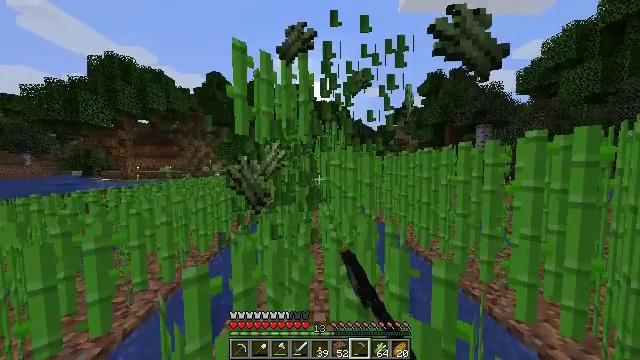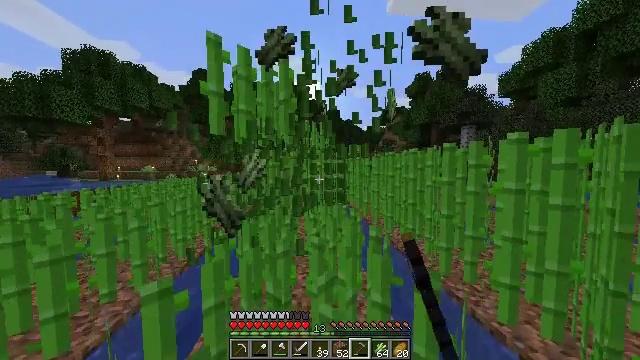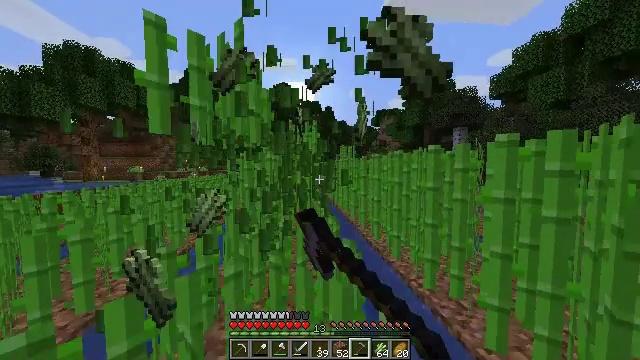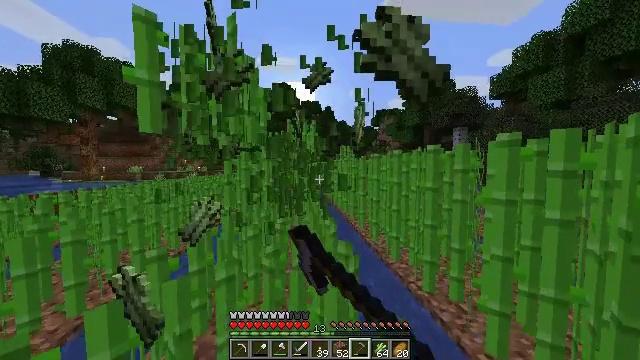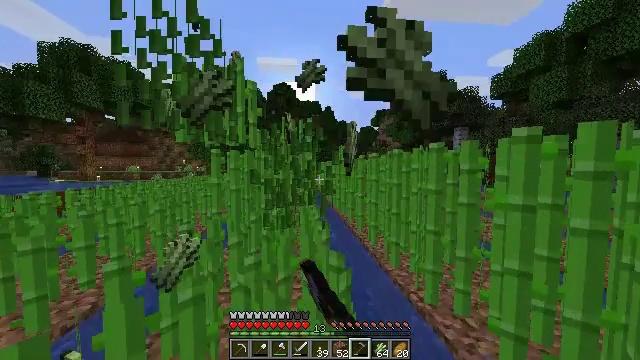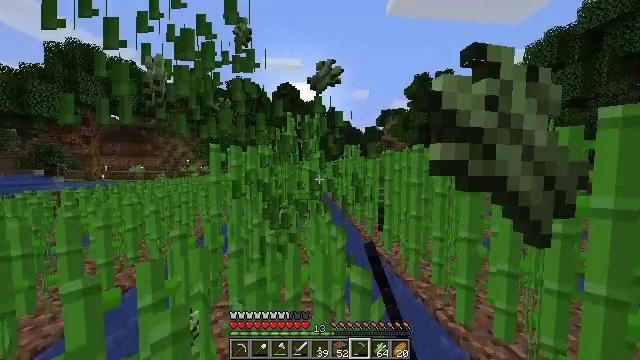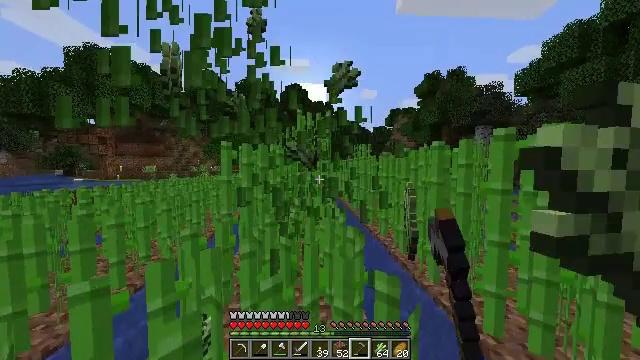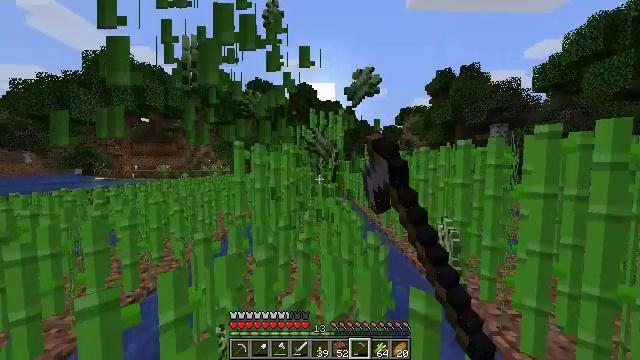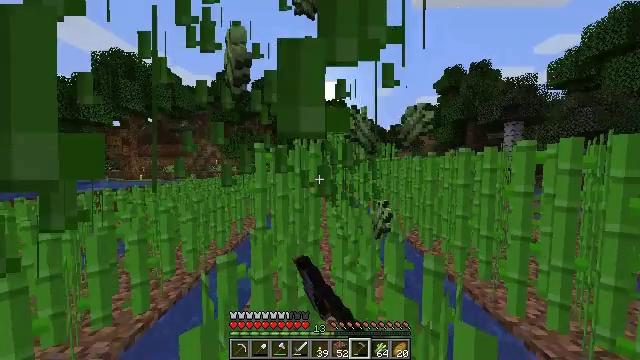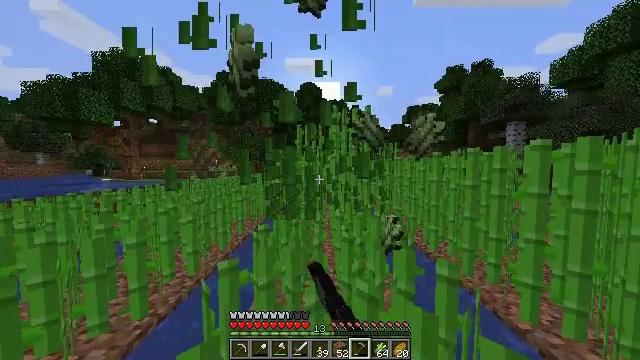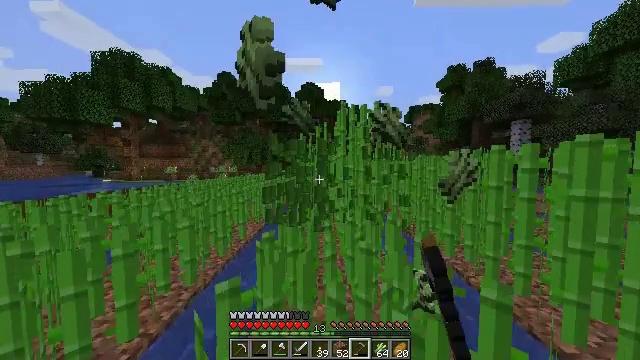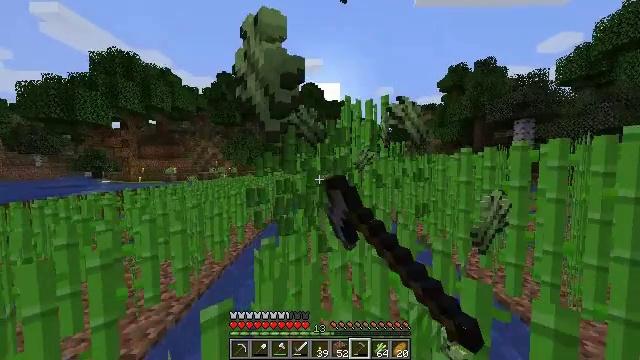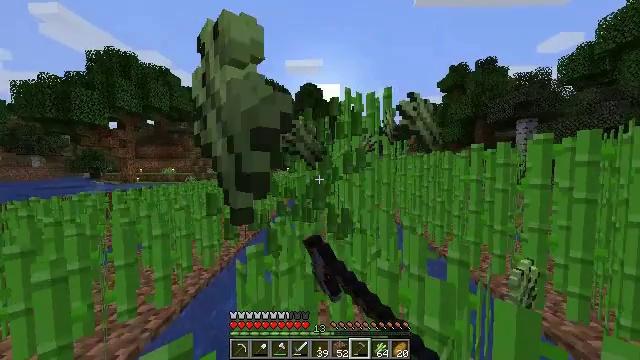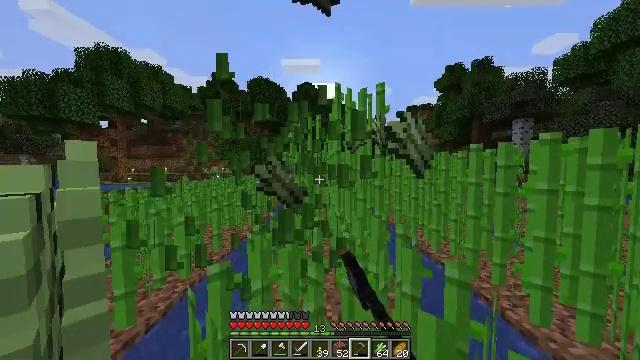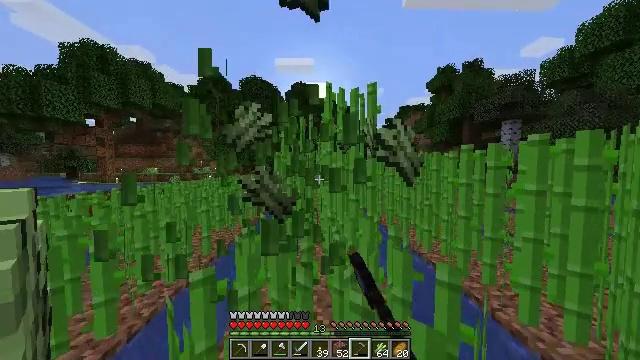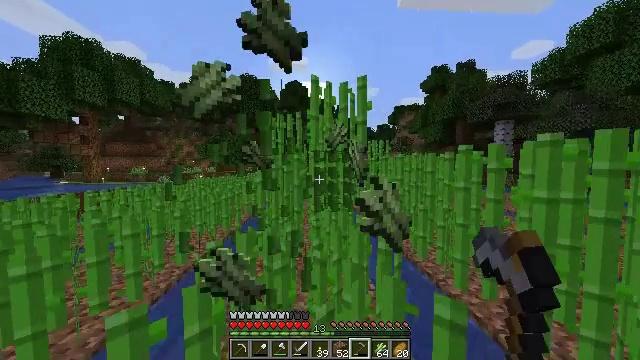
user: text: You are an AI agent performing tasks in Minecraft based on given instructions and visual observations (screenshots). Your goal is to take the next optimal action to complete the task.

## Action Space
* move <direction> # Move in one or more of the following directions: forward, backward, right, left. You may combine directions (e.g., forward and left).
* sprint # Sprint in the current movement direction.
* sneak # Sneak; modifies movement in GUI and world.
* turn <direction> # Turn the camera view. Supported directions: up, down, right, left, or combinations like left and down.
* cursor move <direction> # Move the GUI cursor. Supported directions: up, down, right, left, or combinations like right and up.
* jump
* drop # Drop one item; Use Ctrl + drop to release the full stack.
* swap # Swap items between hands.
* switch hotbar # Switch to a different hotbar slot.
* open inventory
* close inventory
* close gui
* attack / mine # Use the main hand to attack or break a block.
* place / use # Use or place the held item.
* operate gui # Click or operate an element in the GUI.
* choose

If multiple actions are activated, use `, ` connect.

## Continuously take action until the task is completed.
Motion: motion action
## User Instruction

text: Collect sugar cane near water sources.
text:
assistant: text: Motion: move forward and move right, sprint, turn right, attack / mine
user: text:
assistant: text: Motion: move forward and move right, sprint, turn right, attack / mine
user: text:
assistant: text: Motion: move forward, sprint, attack / mine
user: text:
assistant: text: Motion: move forward and move left, sprint, attack / mine
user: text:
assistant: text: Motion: move forward and move left, sprint, attack / mine
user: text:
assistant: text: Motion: move forward and move left, sprint, turn left, attack / mine
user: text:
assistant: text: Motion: move forward and move left, sprint, turn left, attack / mine
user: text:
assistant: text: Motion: move forward and move left, sprint, turn left, attack / mine
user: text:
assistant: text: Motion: move forward, sprint, attack / mine
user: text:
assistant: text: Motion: move forward, sprint, attack / mine
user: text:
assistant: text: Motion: move forward, sprint, attack / mine
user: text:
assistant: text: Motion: move forward and move right, sprint, attack / mine
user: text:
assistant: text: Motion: move forward and move right, sprint, attack / mine
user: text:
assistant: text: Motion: move forward and move right, sprint, turn right, attack / mine
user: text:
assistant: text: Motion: move forward and move left, sprint, turn right, attack / mine
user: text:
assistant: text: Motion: move forward and move left, sprint, attack / mine
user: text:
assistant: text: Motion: move forward and move left, sprint, attack / mine
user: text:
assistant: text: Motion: move forward and move left, sprint, attack / mine
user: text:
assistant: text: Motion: move forward and move left, sprint, attack / mine
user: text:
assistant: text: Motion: move forward, sprint, attack / mine
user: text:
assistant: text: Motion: move forward and move right, sprint, turn left, attack / mine
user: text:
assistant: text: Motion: move forward and move right, sprint, attack / mine
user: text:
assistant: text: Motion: move forward and move right, sprint, attack / mine
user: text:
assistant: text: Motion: move forward and move right, sprint, attack / mine
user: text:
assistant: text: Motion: move forward and move right, sprint, turn right, attack / mine
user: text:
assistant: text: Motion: move forward, sprint, turn right, attack / mine
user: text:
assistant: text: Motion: move forward, sprint, turn right, attack / mine
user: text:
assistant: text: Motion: move forward, sprint, attack / mine
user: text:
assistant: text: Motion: move forward and move left, sprint, turn left, attack / mine
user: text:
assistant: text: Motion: move forward and move left, sprint, turn left, attack / mine